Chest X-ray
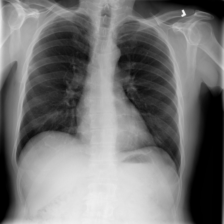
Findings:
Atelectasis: negative
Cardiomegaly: negative
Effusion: negative
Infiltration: positive
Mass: negative
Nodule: negative
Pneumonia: negative
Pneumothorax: negative
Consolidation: negative
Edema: negative
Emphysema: negative
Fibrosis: negative
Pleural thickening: negative
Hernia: negative